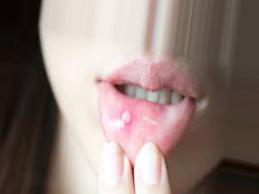
Condition: Mouth Ulcer